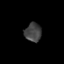
Tissue: prostate
Cell type: Myeloid cells
Senescence score: 0.8272
Nuclear area (px): 306
Mean DAPI intensity: 66.549